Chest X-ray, PA view. Patient: 45 years old, sex M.
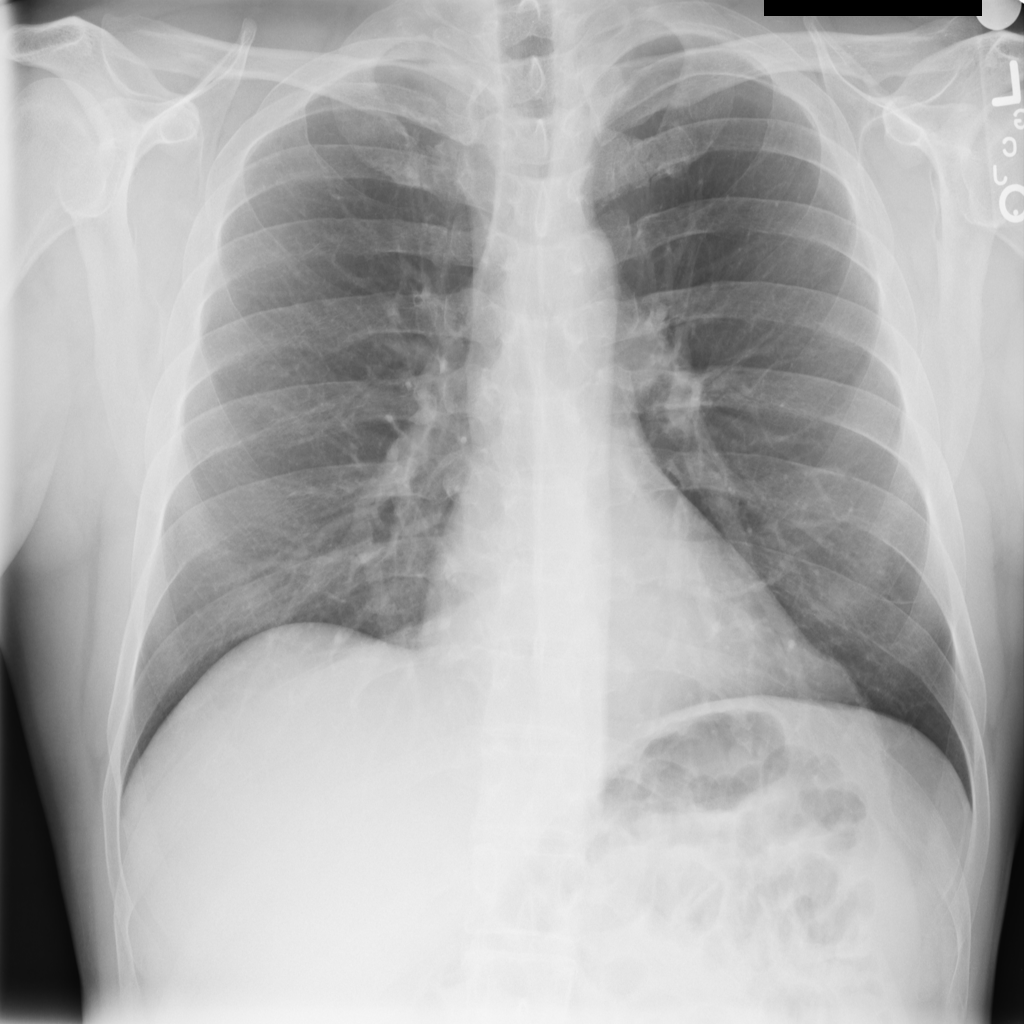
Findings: No Finding